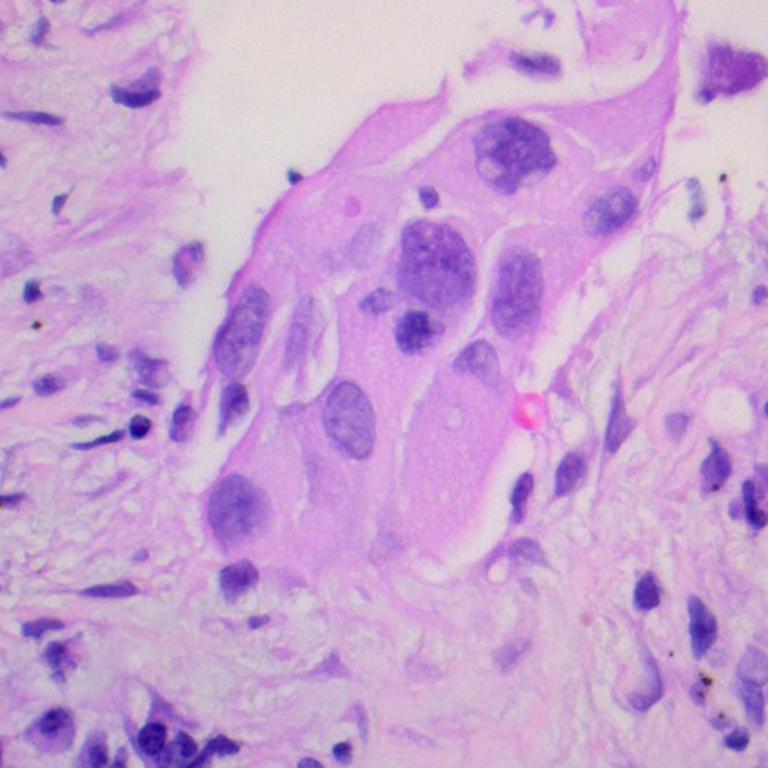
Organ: lung
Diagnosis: adenocarcinomas